Question: I've stumbled across a bug with floated elements within a container when that container uses 'clear: both;' (or left/right). In Chrome (not Safari), the first floated element is positioned correctly, but all subsequent elements appear to inherit the top margin of the parent element, shifting them out of line.
Here's the problematic code: <URL>
Try the toggle link to see the difference. Also, try various values for 'margin-top' on '#product-listing'.
For those of you using other browsers, here's what the fiddle looks like for me (in Chrome 25.0.1364.160 for Mac):

'clear: both;' According to <URL>, the 'clear' property should only affect floated elements that appear earlier in the document, not within the targeted element.
(Of course, I know there are other more optimal ways to clear previous elements in the document which would not require a clear property on the container div--I'm simply trying to understand why this happens.)
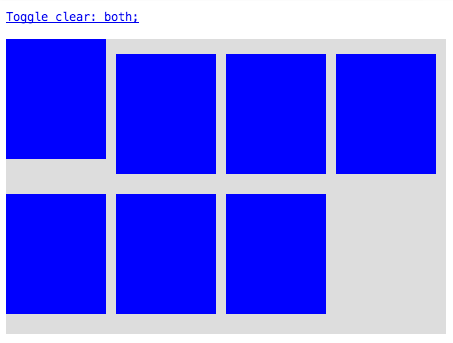
Answer: It appears that this is indeed a Chrome bug: <URL>. According to that report, Chrome 27 and above are not affected.